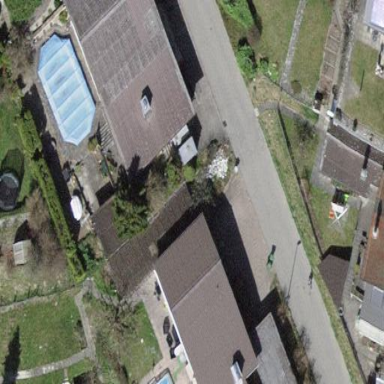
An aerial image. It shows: Detached building with gabled roof.